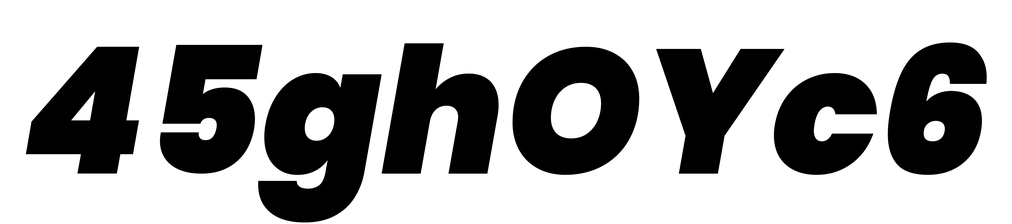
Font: Poppins-BlackItalic